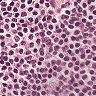
Metastatic tissue present: no